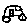
Label: car